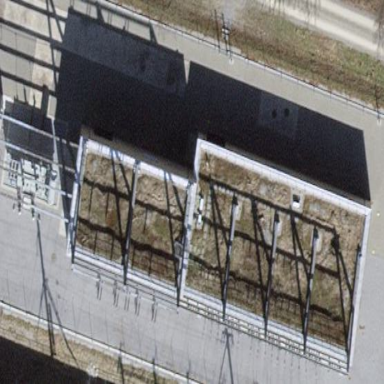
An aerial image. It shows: Traction substation for power supply.